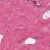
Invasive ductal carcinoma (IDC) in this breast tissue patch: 0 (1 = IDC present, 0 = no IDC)